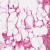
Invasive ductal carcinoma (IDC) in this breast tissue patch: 0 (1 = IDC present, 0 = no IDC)